Question: Been switching from linear layout and relative layout, because I wanted to attain the centering of the image.
'''
<?xml version="1.0" encoding="utf-8"?>
<ScrollView xmlns:android="http://schemas.android.com/apk/res/android"
android:id="@+id/scrollView1"
android:scrollbars="none"
android:layout_width="fill_parent"
android:layout_height="fill_parent" >
<RelativeLayout
android:layout_width="wrap_content"
android:layout_height="wrap_content"
android:orientation="vertical" >
<ImageView
android:id="@+id/itemItem"
android:src="@drawable/content_picture"
android:tag="image_item_grid_image"
android:layout_width="wrap_content"
android:background="@drawable/layout_bg"
android:layout_height="wrap_content"
android:layout_centerInParent="true"
android:layout_gravity="center|center_horizontal"
android:adjustViewBounds="true"
android:contentDescription="Desc"
android:scaleType="fitCenter" />
<TextView
android:id="@+id/textView1"
android:layout_width="wrap_content"
android:layout_height="wrap_content"
android:text="TextView" />
<TextView
android:id="@+id/textView2"
android:layout_width="wrap_content"
android:layout_height="wrap_content"
android:text="TextView" />
<TextView
android:id="@+id/textView3"
android:layout_width="wrap_content"
android:layout_height="wrap_content"
android:text="TextView" />
<RatingBar
android:id="@+id/ratingBar1"
android:layout_width="wrap_content"
android:layout_height="wrap_content" />
</RelativeLayout >
</ScrollView>
'''
'''
DisplayMetrics displaymetrics = new DisplayMetrics();
getWindowManager().getDefaultDisplay().getMetrics(displaymetrics);
int height = displaymetrics.heightPixels;
int width = displaymetrics.widthPixels;
RelativeLayout.LayoutParams params = new RelativeLayout.LayoutParams(
LayoutParams.WRAP_CONTENT, LayoutParams.WRAP_CONTENT);
params.height = height / 2;
params.width = width / 2;
params.setMargins(0, 50, 0, 0);
//mImageView.get().setImageBitmap(bitmap.get());
if(bitmap!=null){
Log.d("#ImageValue: ", ""+bitmap.toString());
mImageView.get().setImageBitmap(bitmap.get());
mImageView.get().setLayoutParams(params);
}
'''
The image is not centering for some reason, and I tried as much as I know but seems there is lacking.

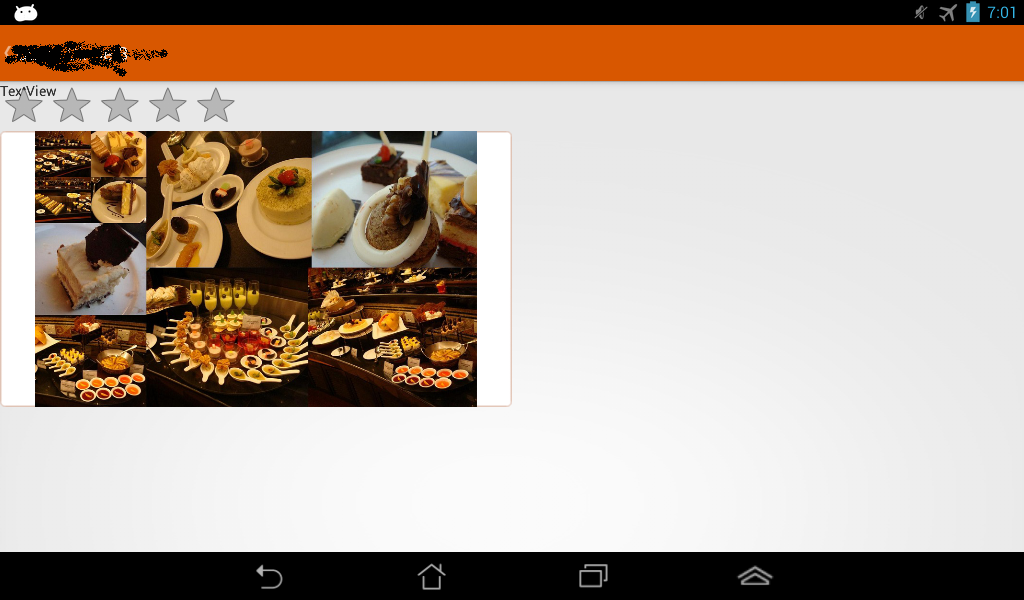
Answer: Try this..
Remove add 'android:layout_centerHorizontal="true"' and 'android:layout_centerVertical="true"'
'''
<?xml version="1.0" encoding="utf-8"?>
<RelativeLayout xmlns:android="http://schemas.android.com/apk/res/android"
android:id="@+id/scrollView1"
android:layout_width="fill_parent"
android:layout_height="fill_parent" >
<RelativeLayout
android:layout_width="match_parent"
android:layout_height="match_parent"
android:orientation="vertical" >
<ImageView
android:id="@+id/itemItem"
android:src="@drawable/content_picture"
android:tag="image_item_grid_image"
android:layout_width="wrap_content"
android:background="@drawable/layout_bg"
android:layout_height="wrap_content"
android:layout_centerHorizontal="true"
android:layout_centerVertical="true"
android:adjustViewBounds="true"
android:contentDescription="Desc"
android:scaleType="fitCenter" />
<TextView
android:id="@+id/textView1"
android:layout_width="wrap_content"
android:layout_height="wrap_content"
android:text="TextView" />
<TextView
android:id="@+id/textView2"
android:layout_width="wrap_content"
android:layout_height="wrap_content"
android:text="TextView" />
<TextView
android:id="@+id/textView3"
android:layout_width="wrap_content"
android:layout_height="wrap_content"
android:text="TextView" />
<RatingBar
android:id="@+id/ratingBar1"
android:layout_width="wrap_content"
android:layout_height="wrap_content" />
</RelativeLayout >
</RelativeLayout>
'''
add below lines also in your params
'''
params.addRule(RelativeLayout.CENTER_VERTICAL,RelativeLayout.TRUE);
params.addRule(RelativeLayout.CENTER_HORIZONTAL,RelativeLayout.TRUE);
'''